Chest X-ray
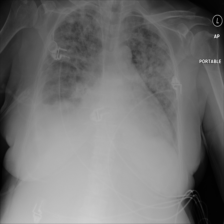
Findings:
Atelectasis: negative
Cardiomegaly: negative
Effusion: positive
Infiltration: positive
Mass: positive
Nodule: positive
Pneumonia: negative
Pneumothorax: negative
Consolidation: negative
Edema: negative
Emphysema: negative
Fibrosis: negative
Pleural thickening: negative
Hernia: negative